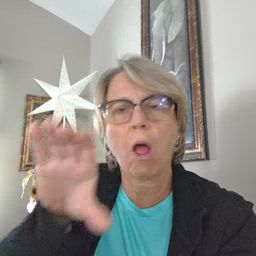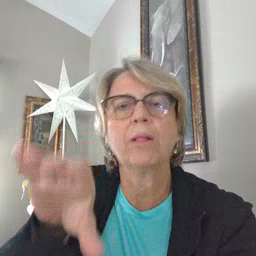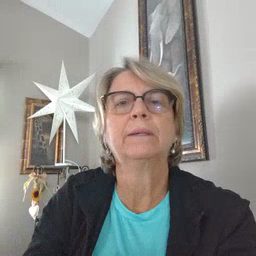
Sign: chocolate